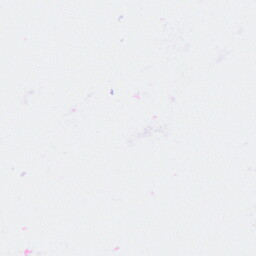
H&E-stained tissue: Breast